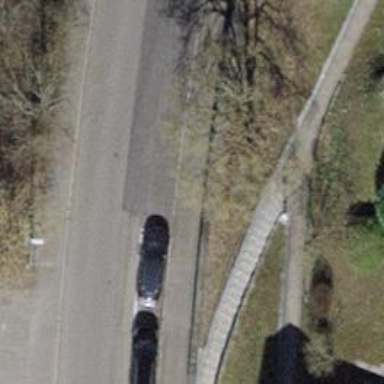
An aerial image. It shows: Paved steps.